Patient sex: F
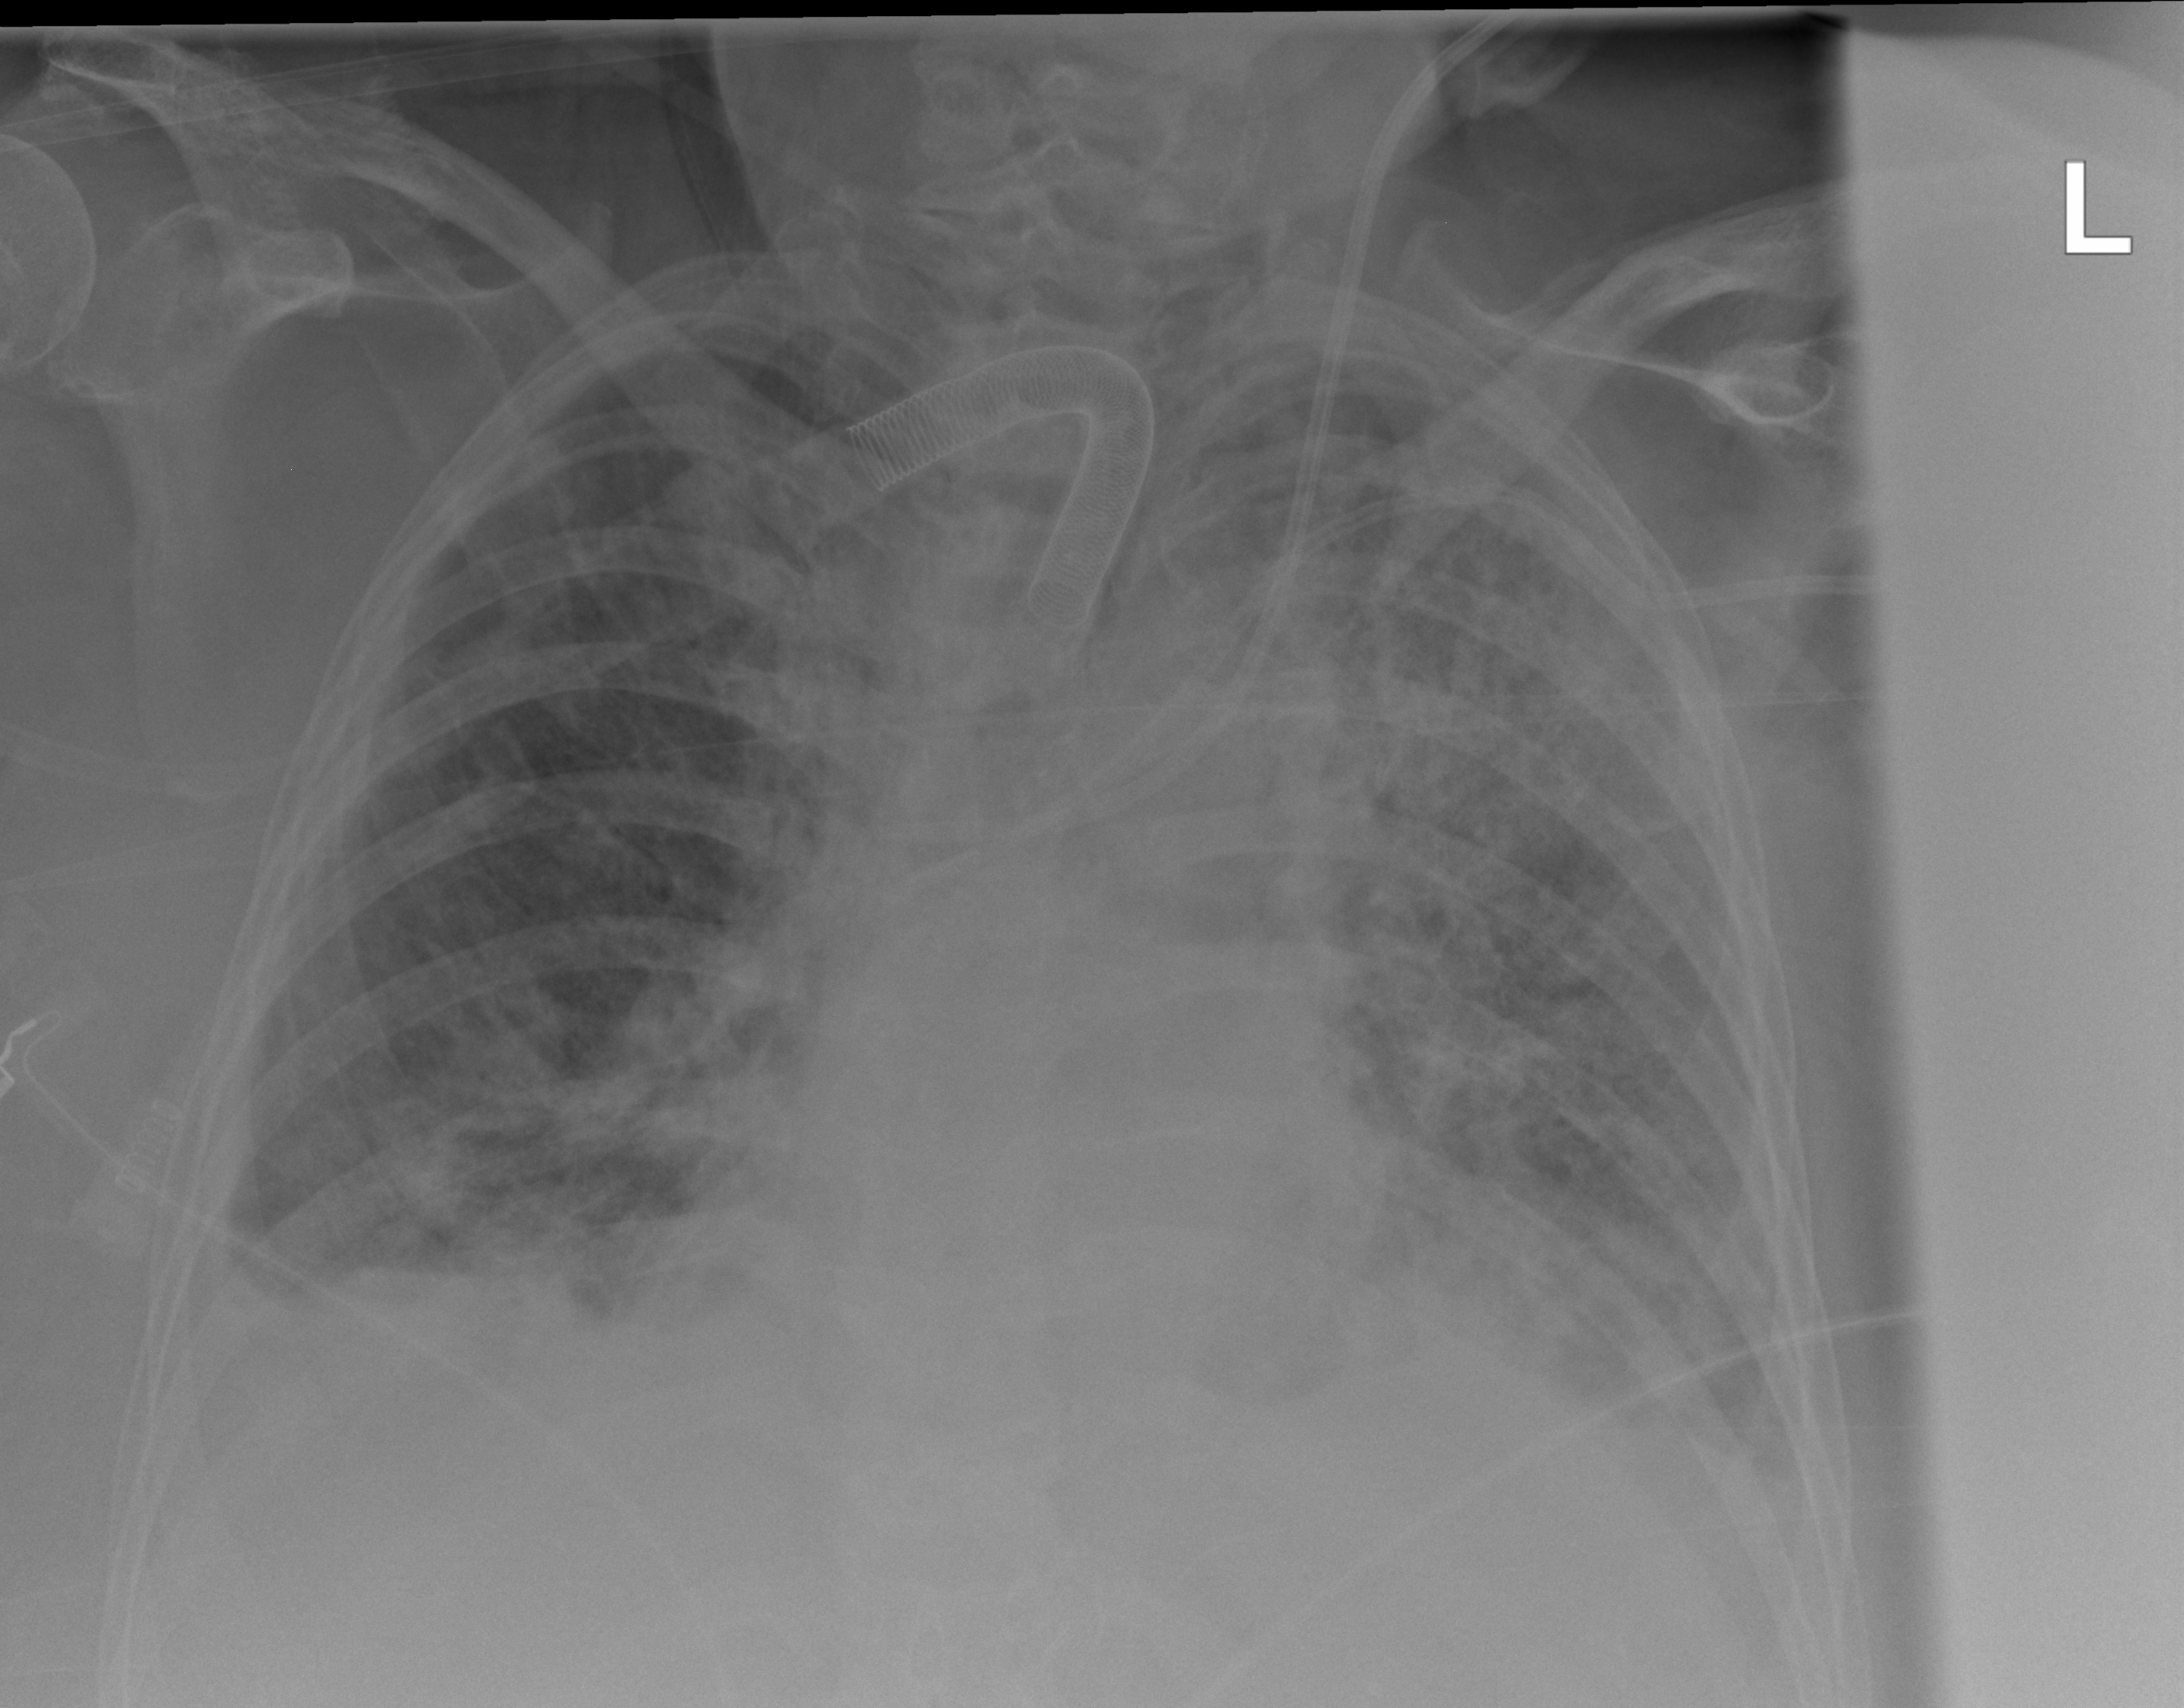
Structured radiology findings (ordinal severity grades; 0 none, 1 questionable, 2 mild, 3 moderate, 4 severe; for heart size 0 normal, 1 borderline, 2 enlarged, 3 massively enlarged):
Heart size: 2
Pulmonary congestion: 2
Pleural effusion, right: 2
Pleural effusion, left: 2
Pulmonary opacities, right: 2
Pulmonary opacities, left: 3
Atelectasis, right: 2
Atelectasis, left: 2